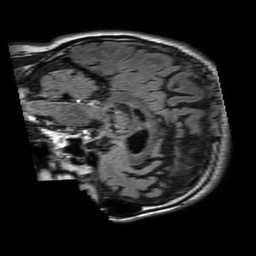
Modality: FLAIR
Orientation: sagittal
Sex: male
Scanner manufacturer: philips
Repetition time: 11 s
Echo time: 0.125 s